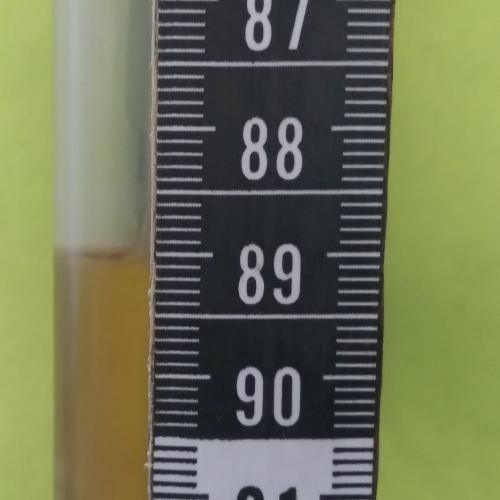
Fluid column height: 89.0 cm